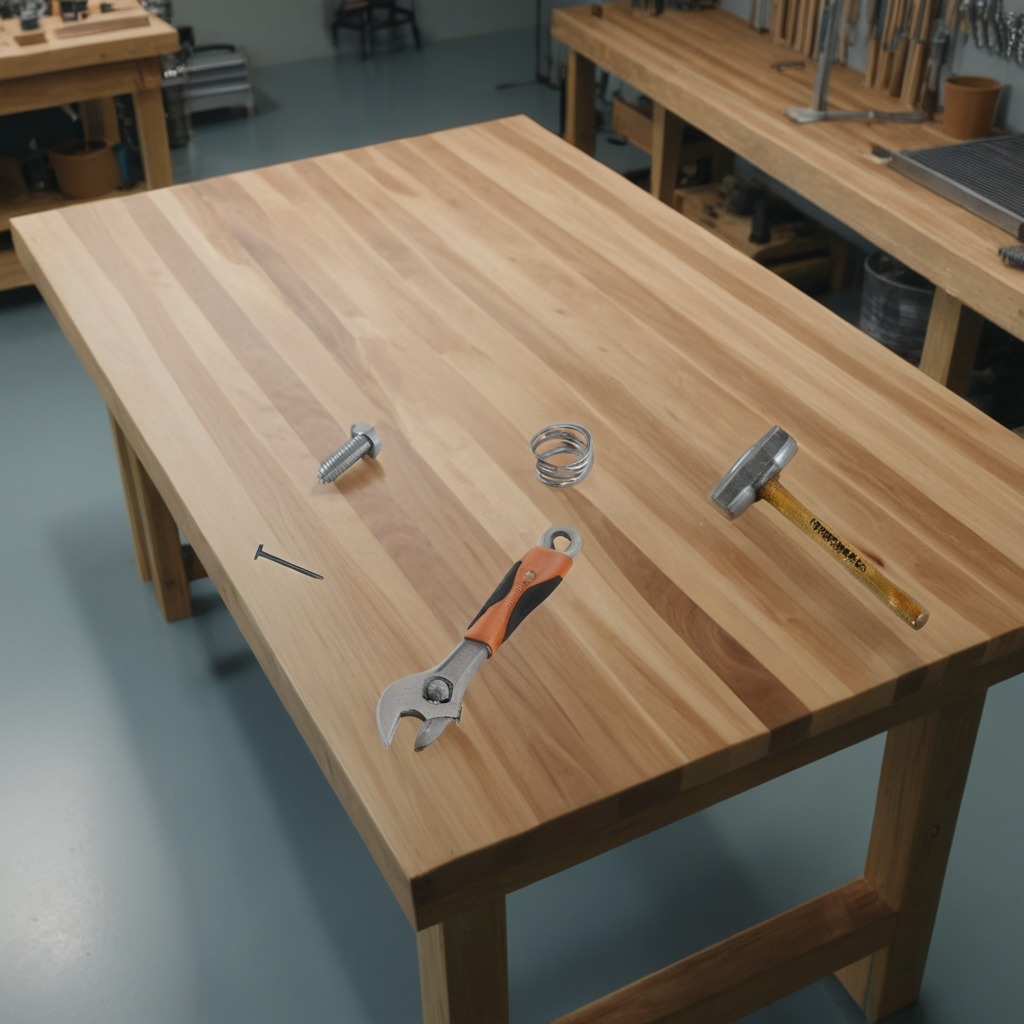
A metal machine screw, an iron nail, a hammer, a coiled metal spring, and a wrench are lying on a workbench inside a coastal fishing gear workshop.